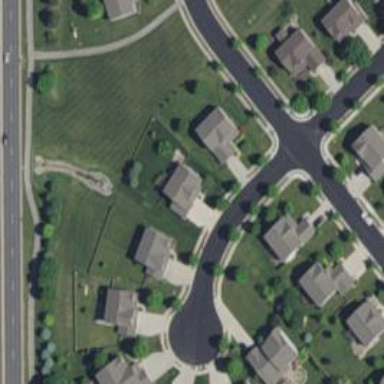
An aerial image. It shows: Residential road.